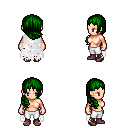
a pixel art fantasy rpg character, female body template, human, light skin, white tattered cape, white pants, green right-swept hairstyle, maroon shoes, four views (front, back, left, right), 2x2 character sprite sheet, small pixel art, hard edges, no anti-aliasing